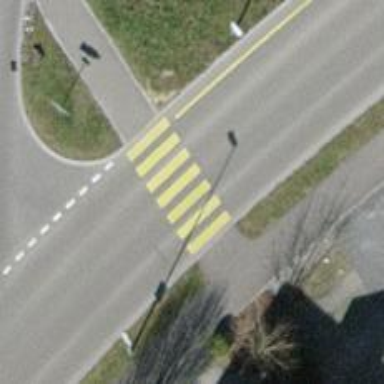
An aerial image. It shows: Uncontrolled zebra crossing on the road.